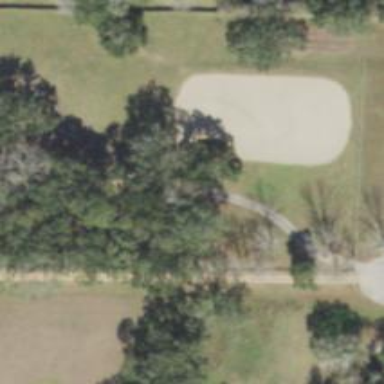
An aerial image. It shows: Driveway.